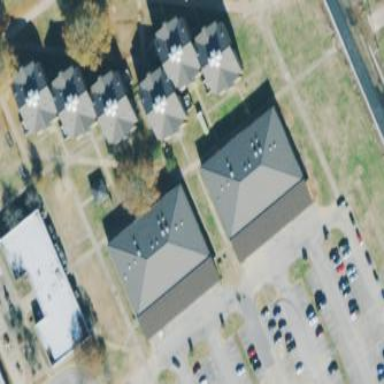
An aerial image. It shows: Building serving as apartments or military barracks.